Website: crate-barrel
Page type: customer-info-address
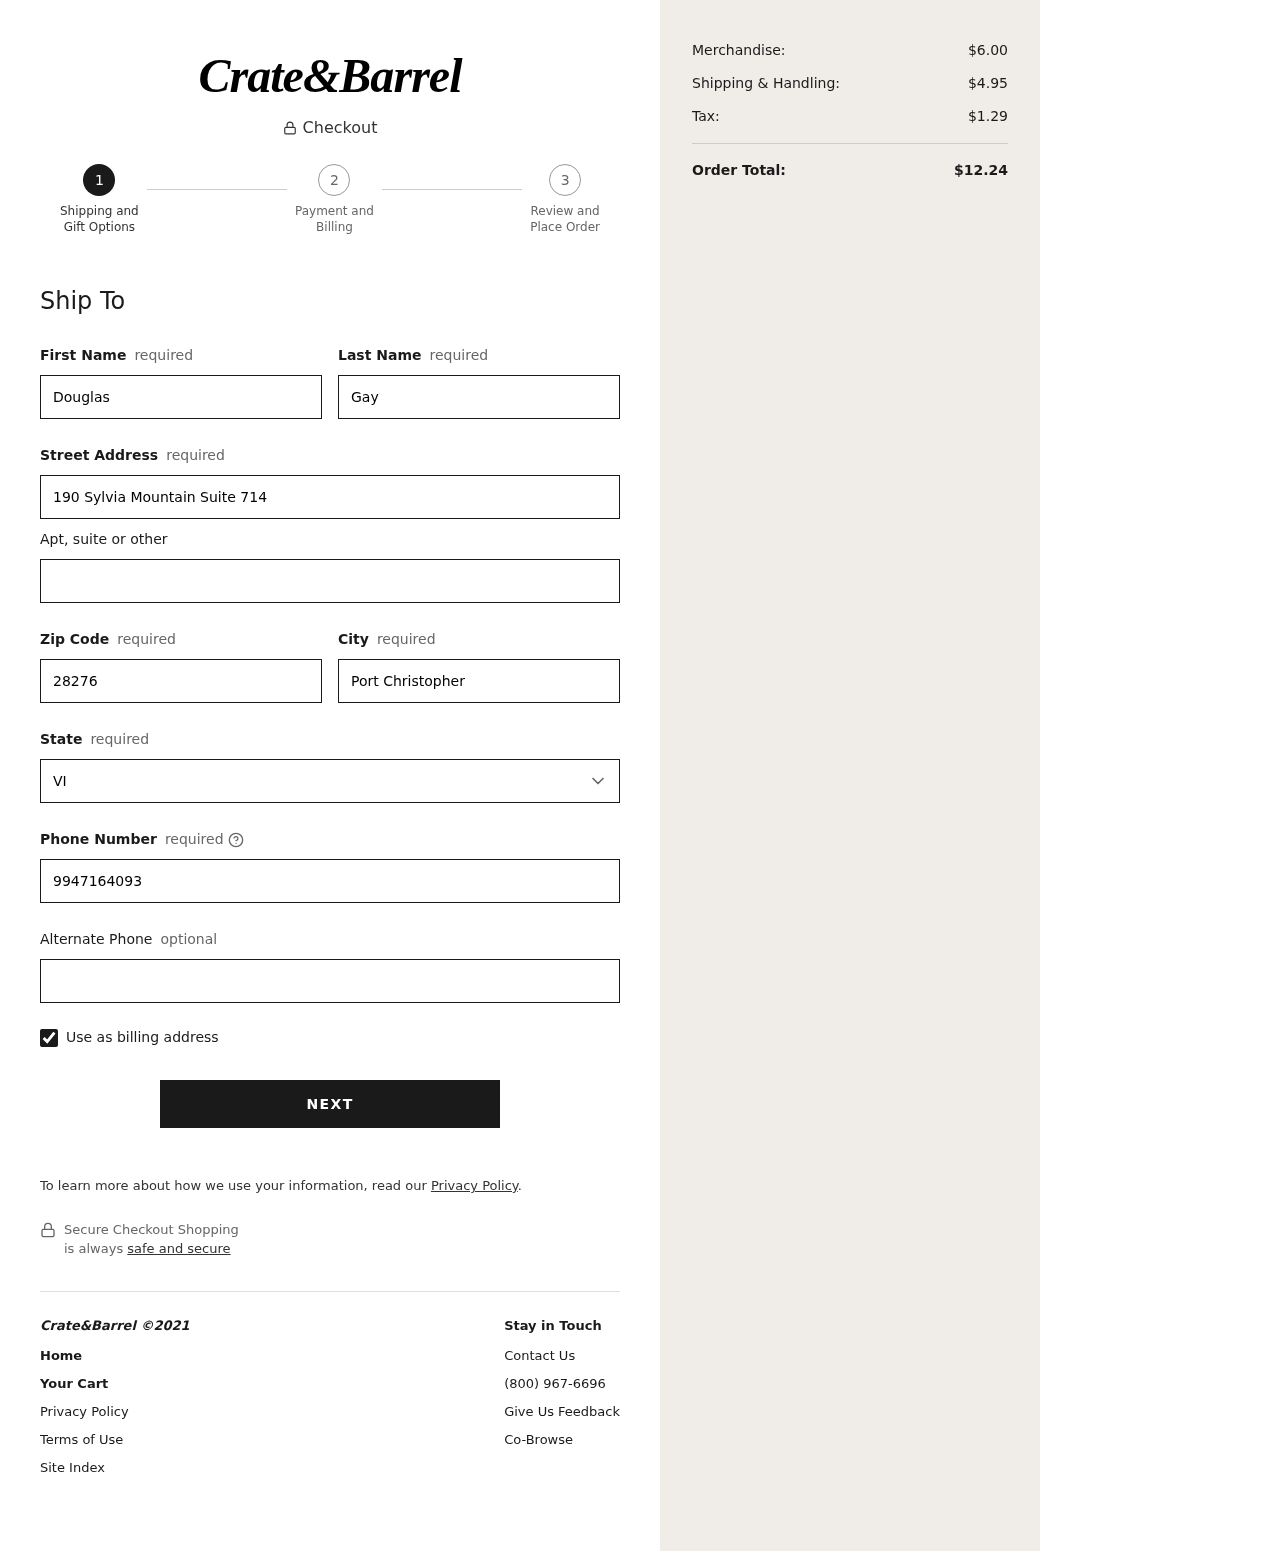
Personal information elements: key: PII_STATE
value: VI
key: PII_FIRSTNAME
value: Douglas
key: PII_LASTNAME
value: Gay
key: PII_STREET
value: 190 Sylvia Mountain Suite 714
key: PII_POSTCODE
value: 28276
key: PII_CITY
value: Port Christopher
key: PII_PHONE
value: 9947164093
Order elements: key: ORDER_SUBTOTAL
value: $6.00
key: ORDER_SHIPPING_COST
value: $4.95
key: ORDER_TAX
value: $1.29
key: ORDER_TOTAL
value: $12.24